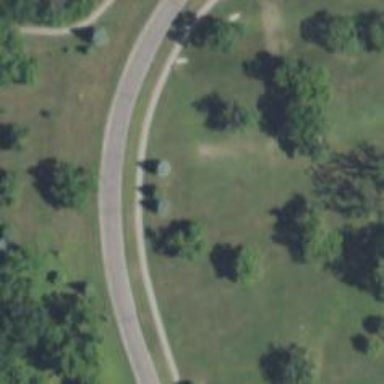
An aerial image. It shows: Disc golf hole.